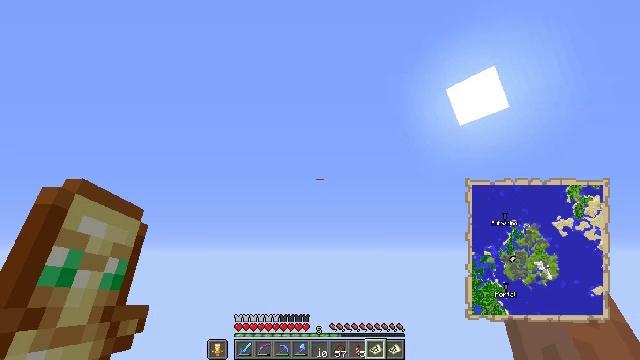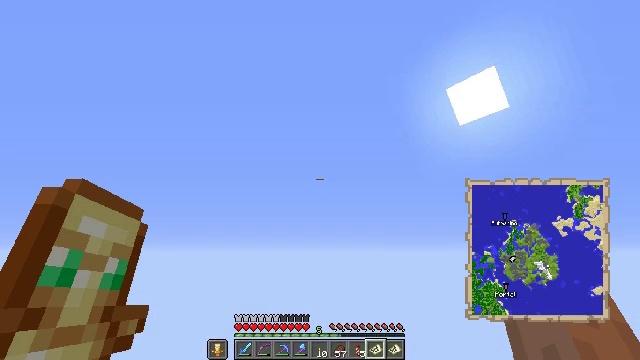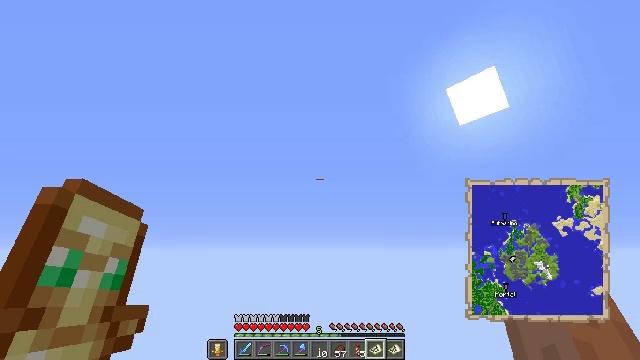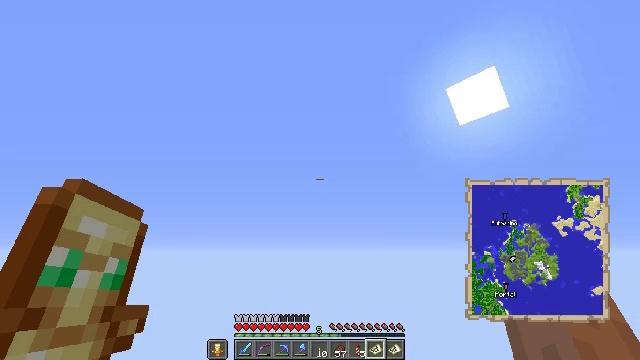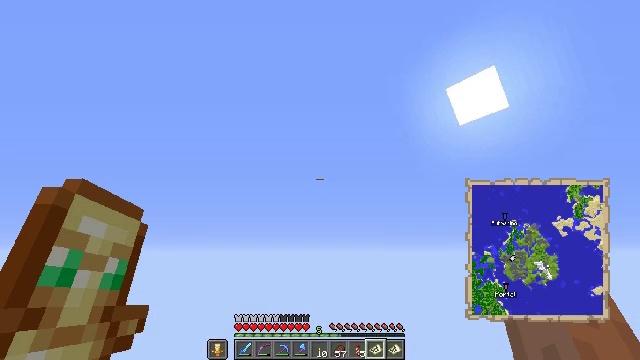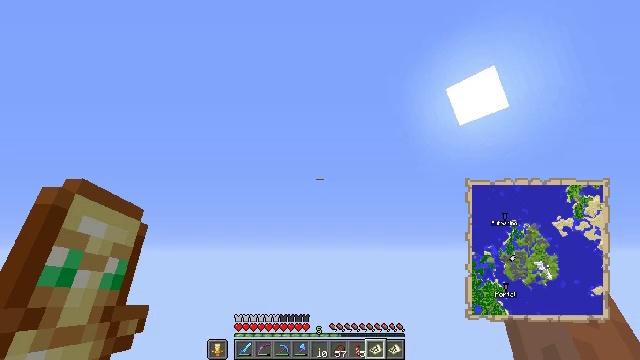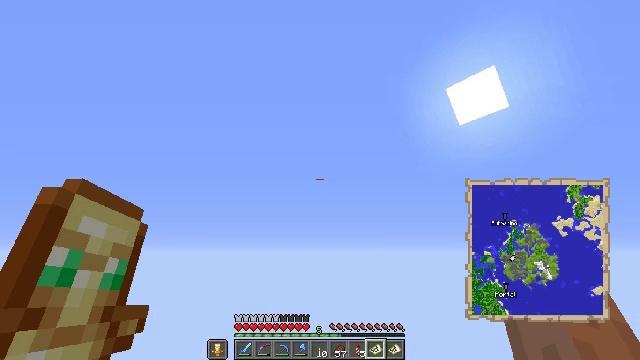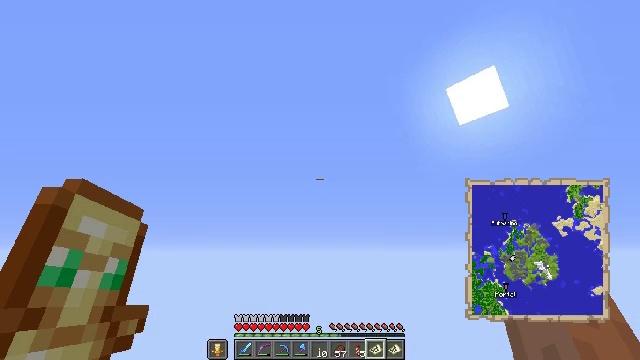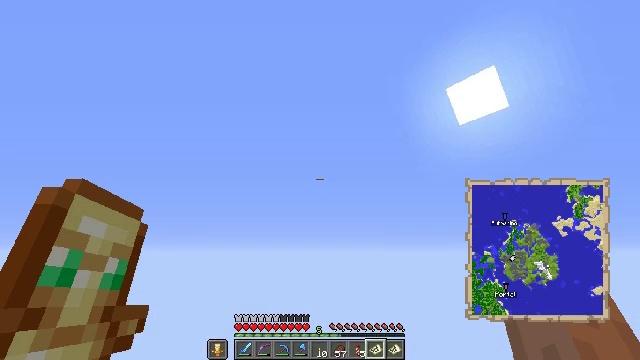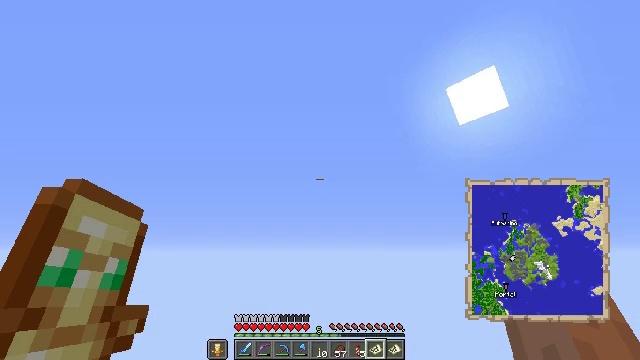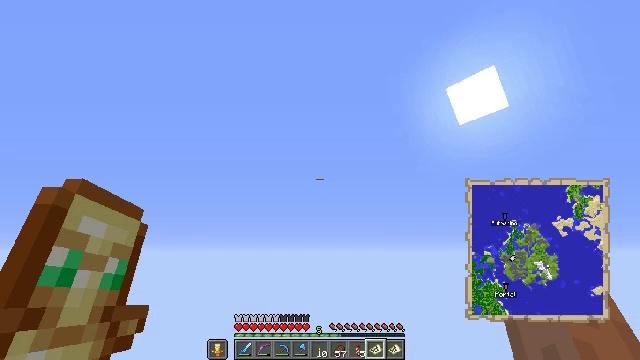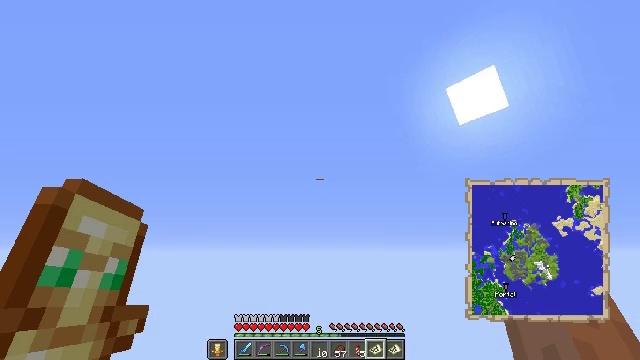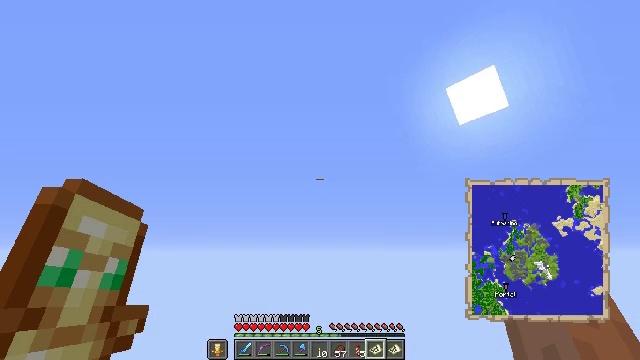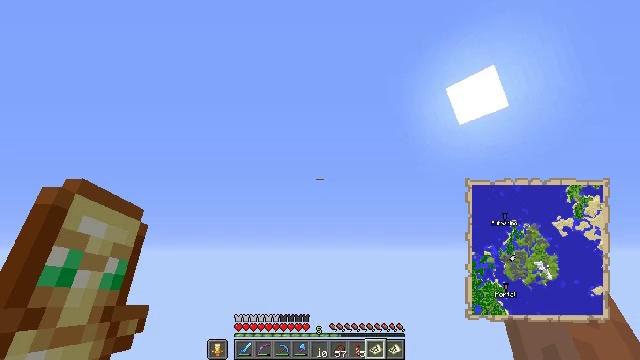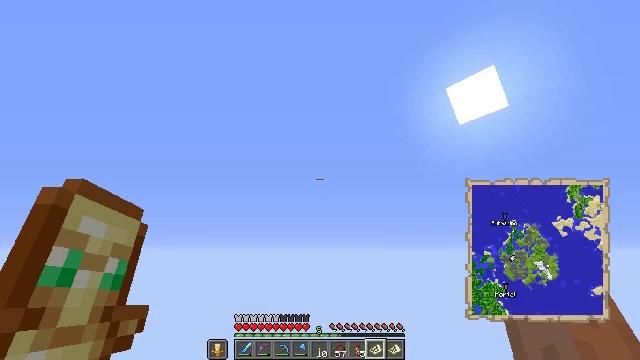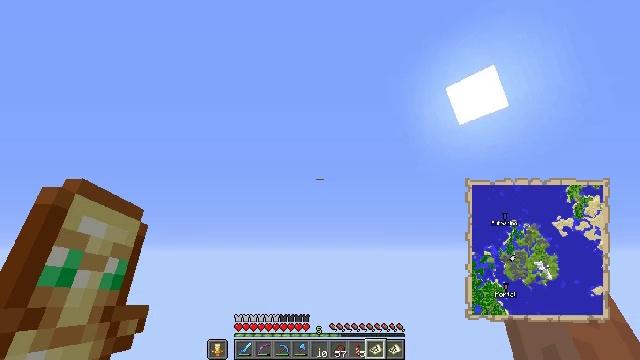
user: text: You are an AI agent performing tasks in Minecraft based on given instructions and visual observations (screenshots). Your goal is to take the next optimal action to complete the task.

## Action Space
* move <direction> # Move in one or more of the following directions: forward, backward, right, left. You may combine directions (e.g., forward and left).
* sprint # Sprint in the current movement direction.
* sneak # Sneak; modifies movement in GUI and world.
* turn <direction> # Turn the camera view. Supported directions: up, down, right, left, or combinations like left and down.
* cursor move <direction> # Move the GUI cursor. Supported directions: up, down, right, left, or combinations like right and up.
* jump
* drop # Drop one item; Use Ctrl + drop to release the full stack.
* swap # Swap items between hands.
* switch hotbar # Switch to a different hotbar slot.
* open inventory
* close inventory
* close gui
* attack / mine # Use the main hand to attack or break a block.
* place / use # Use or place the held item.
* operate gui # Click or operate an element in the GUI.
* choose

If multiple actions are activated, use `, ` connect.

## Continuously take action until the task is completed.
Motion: motion action
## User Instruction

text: Break the hay block to collect it.
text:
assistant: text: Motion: move forward
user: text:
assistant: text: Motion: move forward
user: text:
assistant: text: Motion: move forward
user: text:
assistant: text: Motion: move forward
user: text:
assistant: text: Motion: move forward
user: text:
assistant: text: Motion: move forward
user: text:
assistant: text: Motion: move forward
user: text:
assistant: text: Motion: move forward
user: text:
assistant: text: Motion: move forward
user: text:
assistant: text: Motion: move forward
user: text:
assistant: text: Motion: move forward
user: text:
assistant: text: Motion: move forward
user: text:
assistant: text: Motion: move forward
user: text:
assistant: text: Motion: move forward
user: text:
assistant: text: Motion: move forward
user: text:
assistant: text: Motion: move forward, turn down
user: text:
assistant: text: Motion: move forward, turn right and down
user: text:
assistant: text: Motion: move forward, turn down
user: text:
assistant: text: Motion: move forward
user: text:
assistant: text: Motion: move forward
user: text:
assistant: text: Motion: move forward
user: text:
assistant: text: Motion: move forward
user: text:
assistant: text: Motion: move forward
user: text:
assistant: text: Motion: move forward
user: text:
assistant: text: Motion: move forward
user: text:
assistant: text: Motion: move forward
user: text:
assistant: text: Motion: move forward
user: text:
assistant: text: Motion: move forward
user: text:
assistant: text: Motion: move forward
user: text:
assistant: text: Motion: move forward